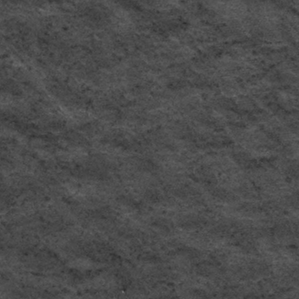
Label: frost